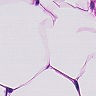
Metastatic tissue present: no